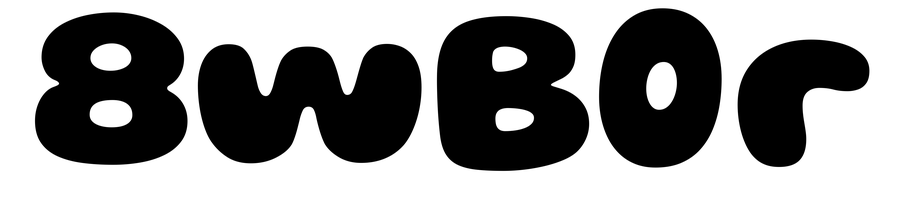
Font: Gluten_ExtraBold